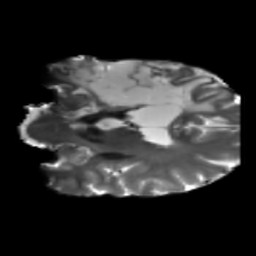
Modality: T2w
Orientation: coronal
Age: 40
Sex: male
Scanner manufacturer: siemens
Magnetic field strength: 3 T
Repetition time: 5.25 s
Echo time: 0.08 s